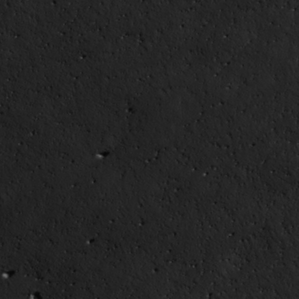
Label: non_frost